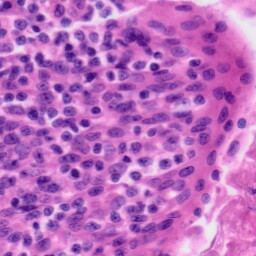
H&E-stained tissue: Tonsil